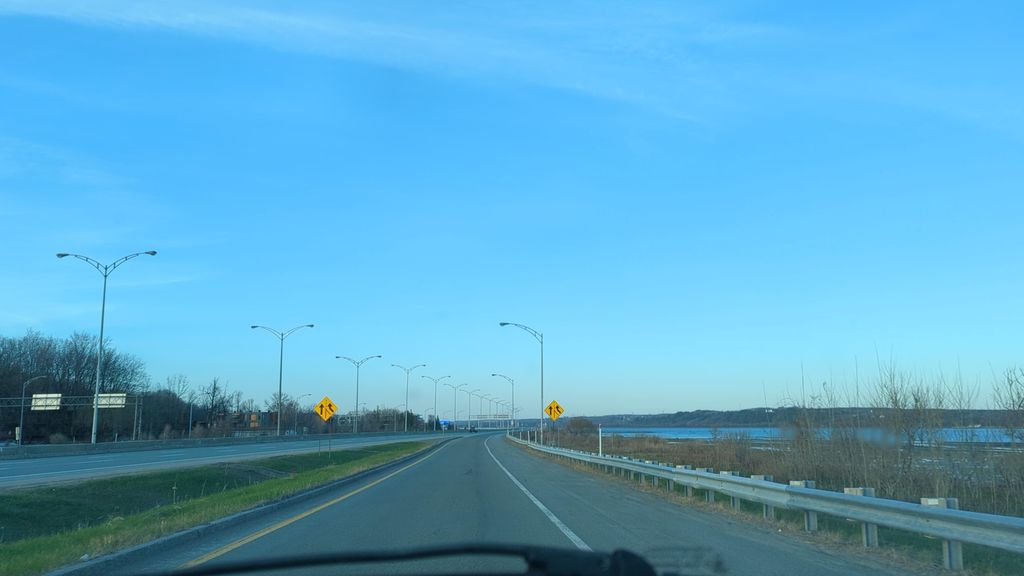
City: quebec_city